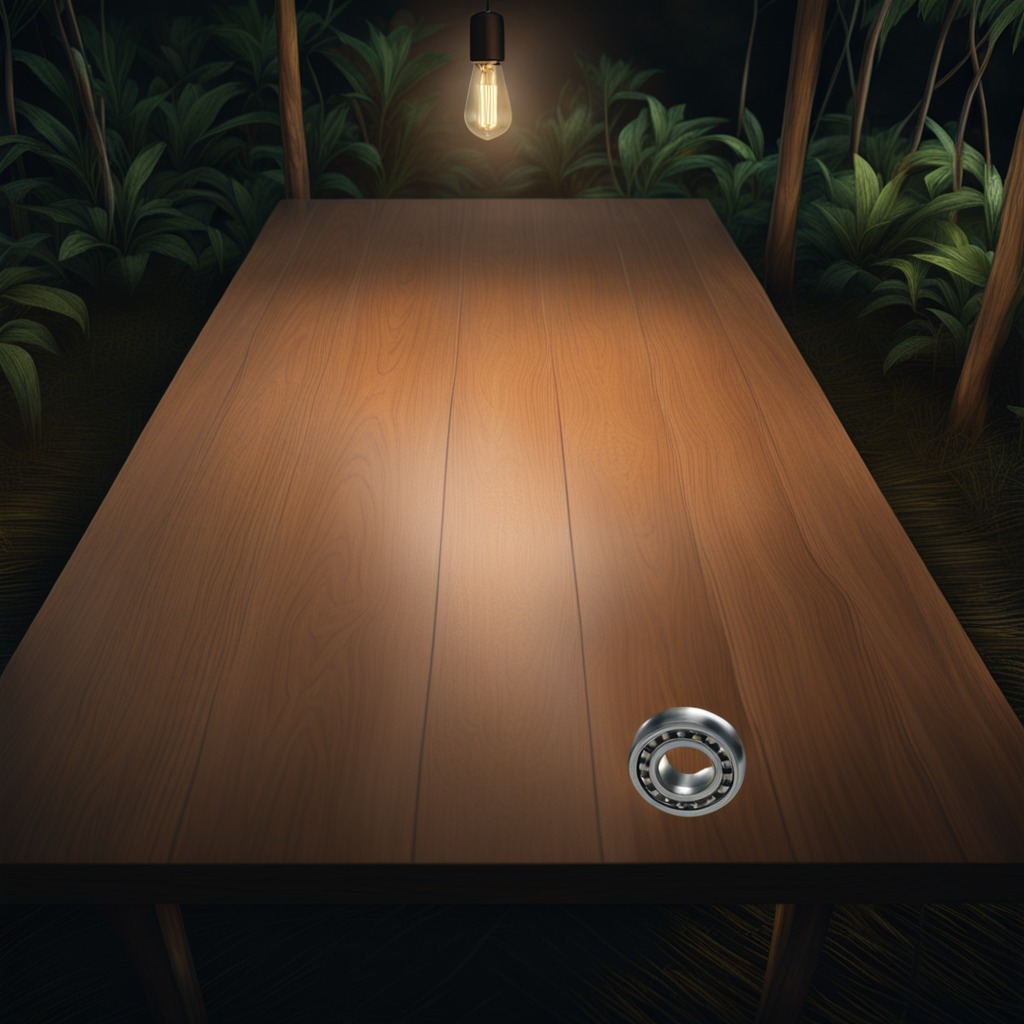
A metal ball bearing is lying on the wooden table.